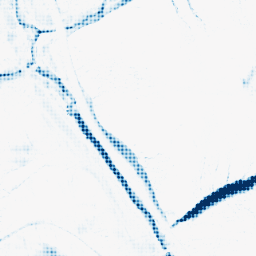
Category: morphological
Decomposition family: morphological_ellipse
Decomposition parameters: operation: closing
width: 20
height: 5
Upsampling method: sinc_blackman
Upsampling parameters: scale: 8
kernel_size: 8
Upsampling scale: 8